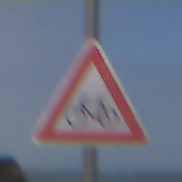
Verkehrszeichen: RadverkehrRechts
Umgebung: Outdoor, Nature
Tageszeit: Midday
Wetter: PartlyCloudy
Licht: Natural
Jahreszeit: NotSpecified
Kontrast: MediumContrast